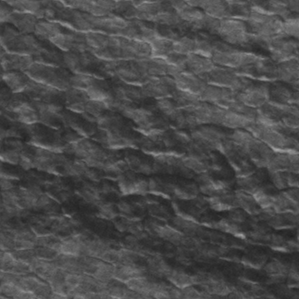
Label: frost